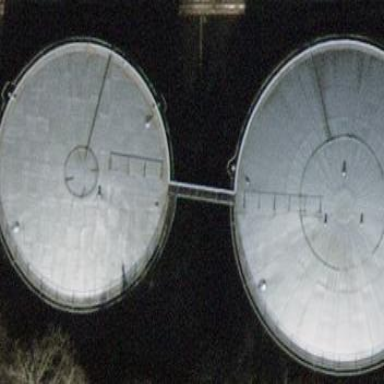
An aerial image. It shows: Building with storage tank.